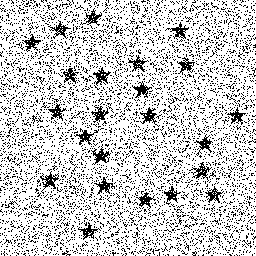
Squares: 0
Triangles: 0
Stars: 23
Total shapes: 23